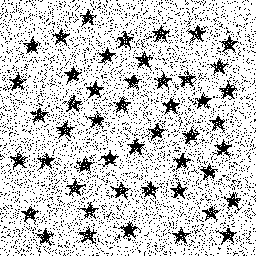
Squares: 0
Triangles: 0
Stars: 48
Total shapes: 48